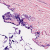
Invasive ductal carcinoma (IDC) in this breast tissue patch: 0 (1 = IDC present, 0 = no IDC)